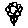
Label: flower